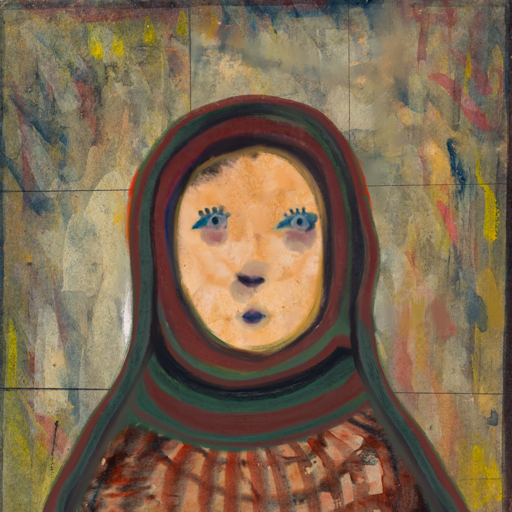
Background: GypsyMother, Head And Neck Front: Childish, Face Front: Hill_Girl, Bust: Orphan, Hair Front: Sisters, Head Accessory: After_Raid_Scarf, Second Necklace: Blank, Necklace: Blank, Baby: Blank